Question: I am trying to use the built in android search for my app. The problem is There are 7 different fields the user can search, and only one search bar. I am not sure this is possible, but I have seen Searches in android that were like this:

Can anyone point me to any good resources that might help? Currently I using the returned query from the search bar on each index. This would require the user query remote resources 7 times for the same search string. It would be nice to only search the fields out of the 7 they want to search, without reinventing the wheel (making my own search activity and figure out how to override the default search page). Thank You.
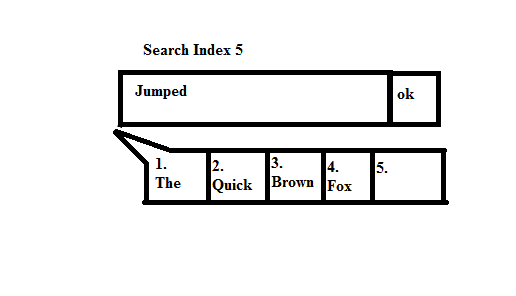
Answer: > The problem is There are 7 different fields the user can search, and only one search bar.
Your choices are:
- - 'field:searchterm'-
The search bar isn't designed to allow searches of arbitrary complexity.
> I am not sure this is possible, but I have seen Searches in android that were like this:
Sorry, but I have no idea what that image is supposed to represent.